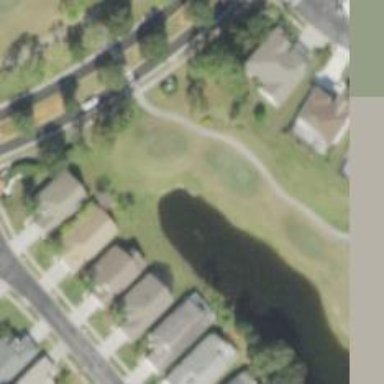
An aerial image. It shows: Grassy area designated as golf tee.